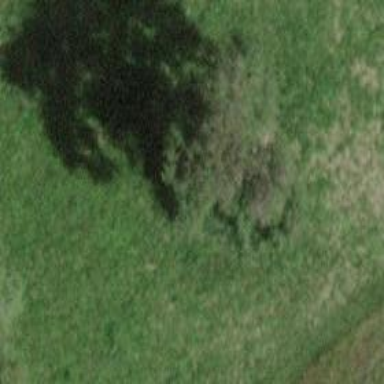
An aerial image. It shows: Broadleaved tree with lush foliage.